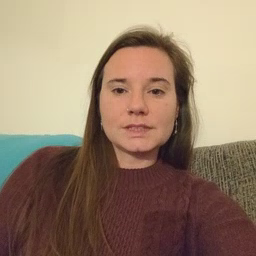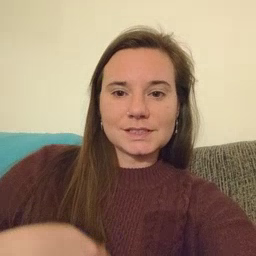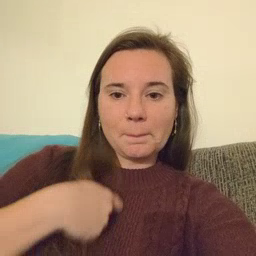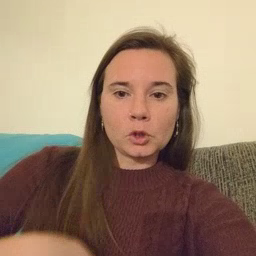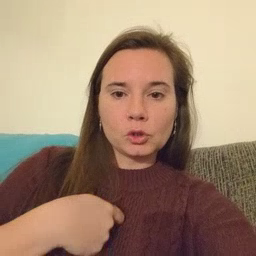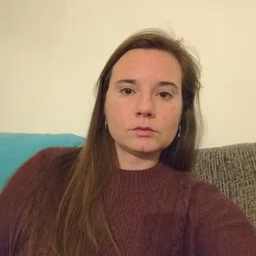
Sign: zipper